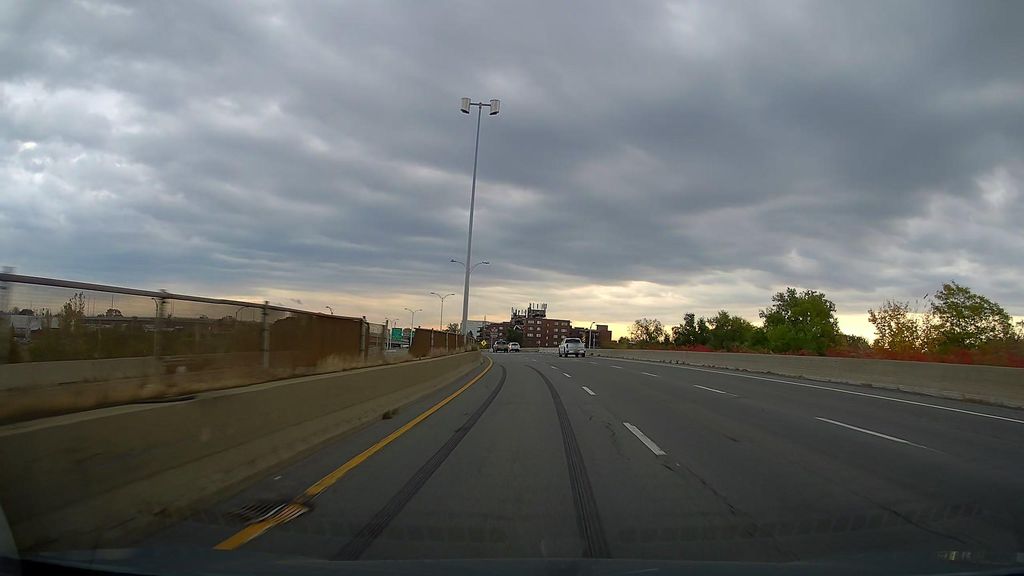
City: montreal